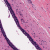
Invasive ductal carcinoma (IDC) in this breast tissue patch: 0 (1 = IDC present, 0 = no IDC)